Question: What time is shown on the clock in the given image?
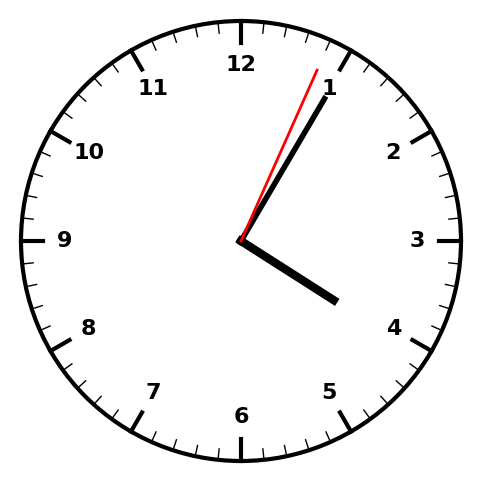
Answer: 04:05:04